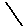
Label: line